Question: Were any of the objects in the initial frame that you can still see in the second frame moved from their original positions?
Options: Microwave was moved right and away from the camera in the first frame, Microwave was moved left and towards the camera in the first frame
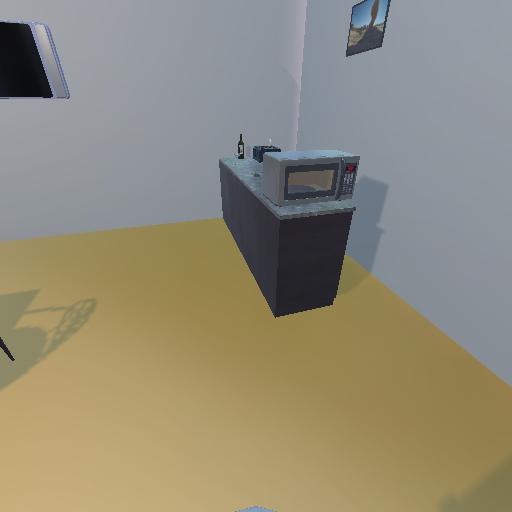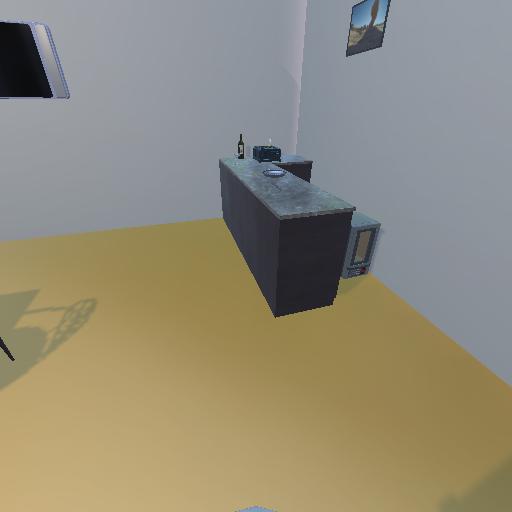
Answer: Microwave was moved right and away from the camera in the first frame